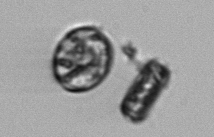
Label: Thalassiosira